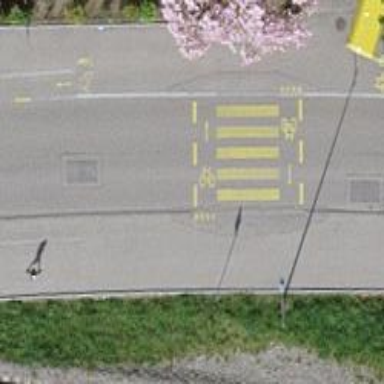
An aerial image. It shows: Uncontrolled crossing on the road.